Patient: sex F, age 67
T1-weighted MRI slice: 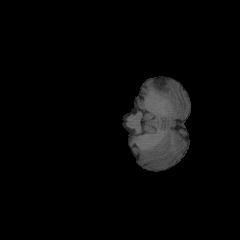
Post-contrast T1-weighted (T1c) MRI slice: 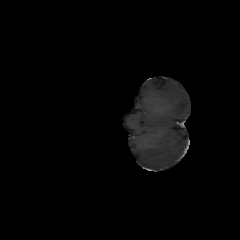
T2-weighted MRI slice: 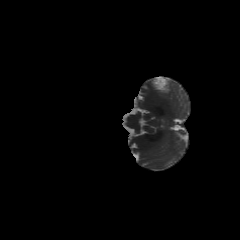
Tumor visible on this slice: no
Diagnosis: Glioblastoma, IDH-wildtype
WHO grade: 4